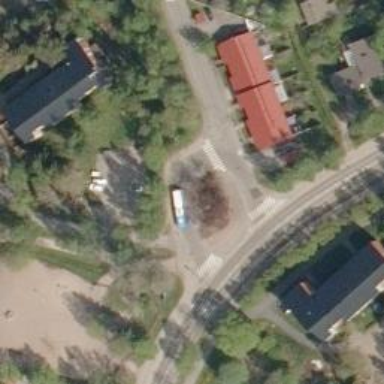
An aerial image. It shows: Uncontrolled crossing on the road.